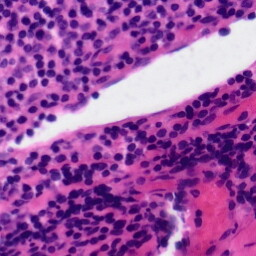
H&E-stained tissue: Tonsil